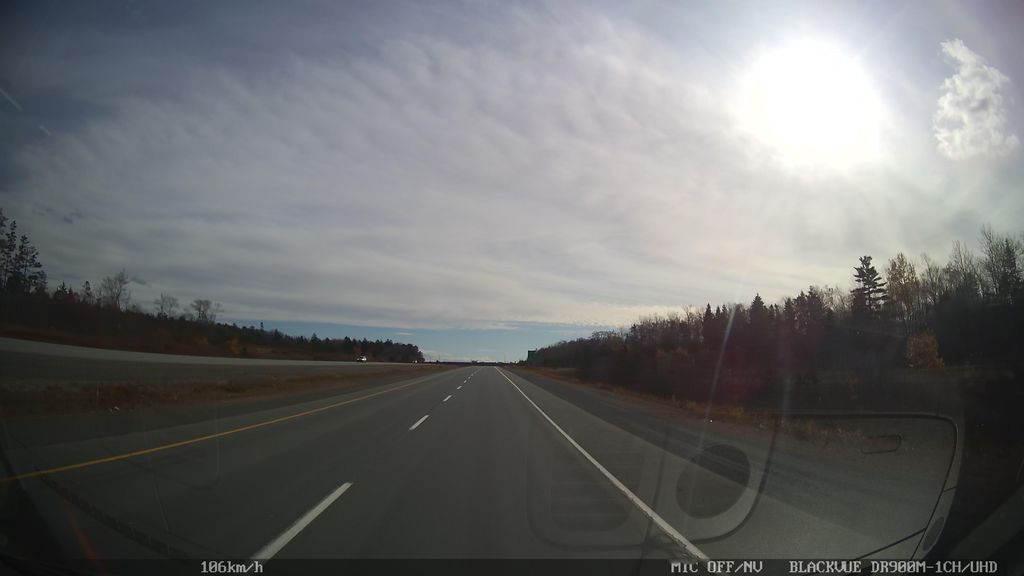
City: halifax